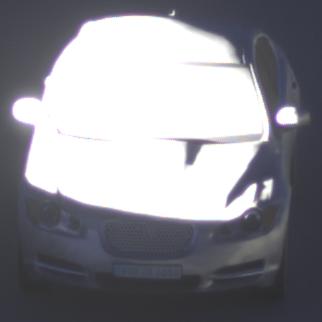
Make: Jaguar
Model: XF 3.0 V6
Detailed model: XF (X250) Limousine
Model produced from: 2010/02
Model produced until: 2010/10
Doors: 4
Color: white
Road condition: dry road
Daytime: sunrise or sunset
Contrast: high contrast